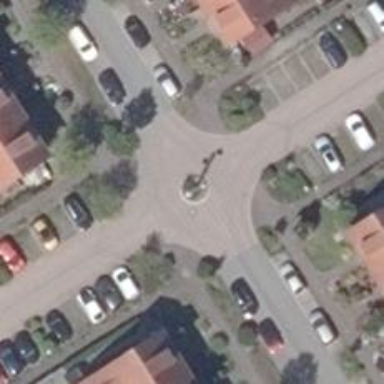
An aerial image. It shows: Roundabout.